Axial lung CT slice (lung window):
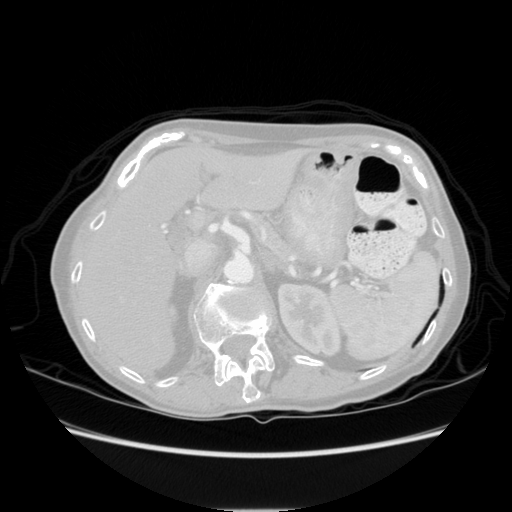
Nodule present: no